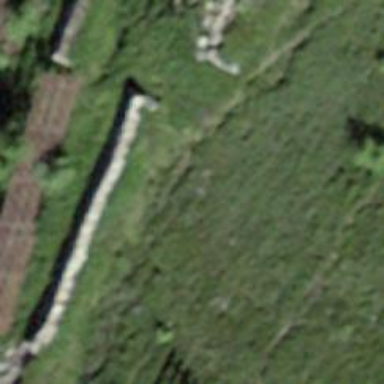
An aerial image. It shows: Avalanche barrier made of fence.